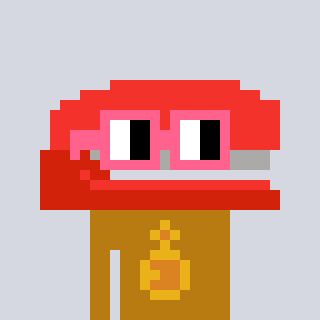
a pixel art character with square pink glasses, a stapler-shaped head and a gold-colored body on a cool background